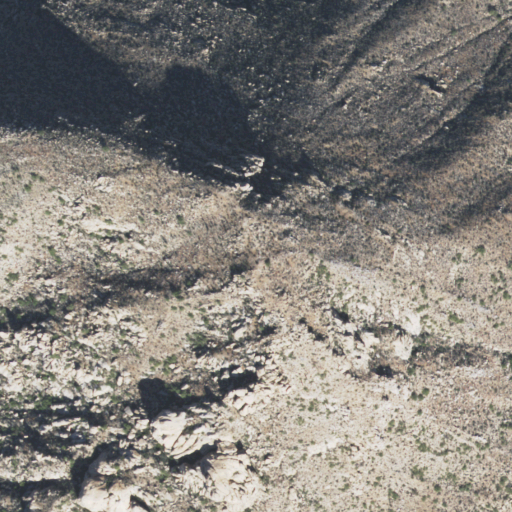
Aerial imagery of mountain in Arizona named Grayback containing only shrub